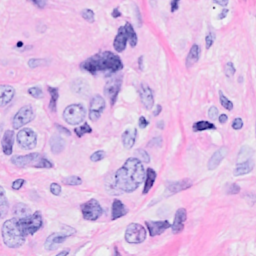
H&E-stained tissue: Breast